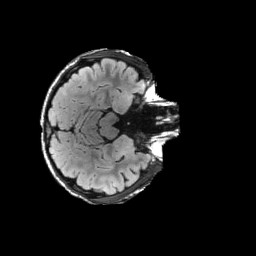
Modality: FLAIR
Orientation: axial
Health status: ill
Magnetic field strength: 3 T